Field crop: maize
Growth stage: 2
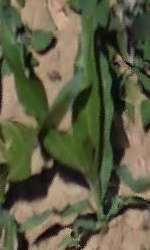
Species: maize